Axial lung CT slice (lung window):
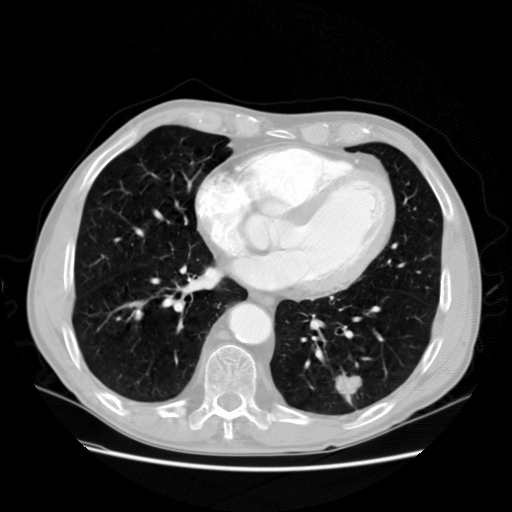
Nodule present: yes
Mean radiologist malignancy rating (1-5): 4